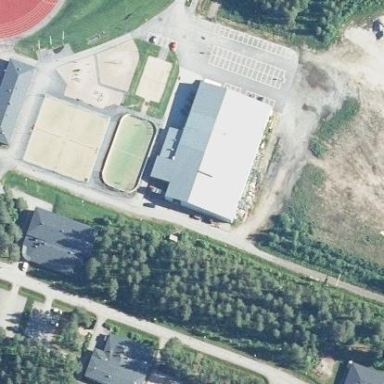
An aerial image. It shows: Civic building housing sports hall for ice hockey.